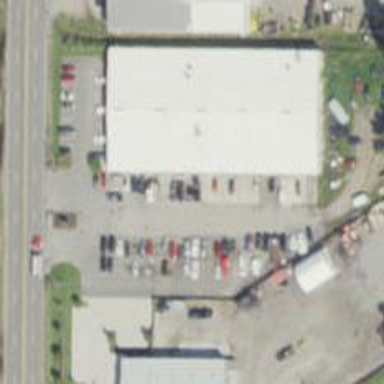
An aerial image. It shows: Car rental facility.